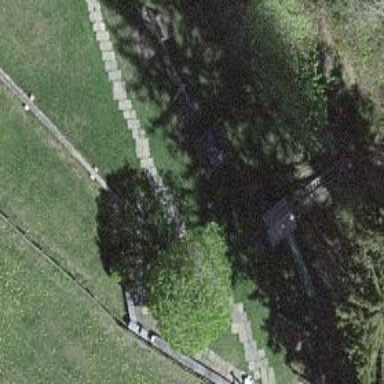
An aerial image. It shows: Bench.